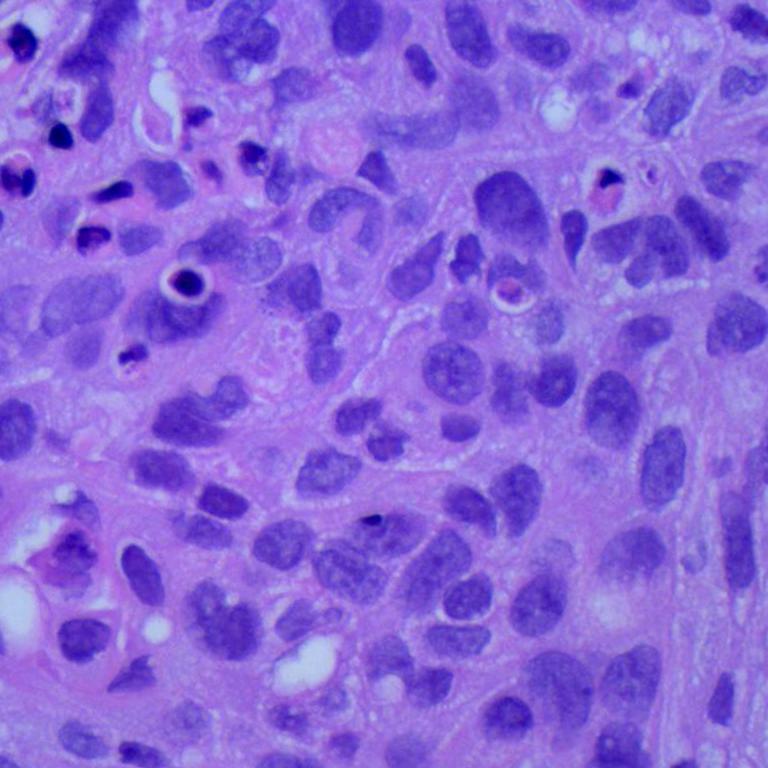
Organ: lung
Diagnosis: squamous carcinomas